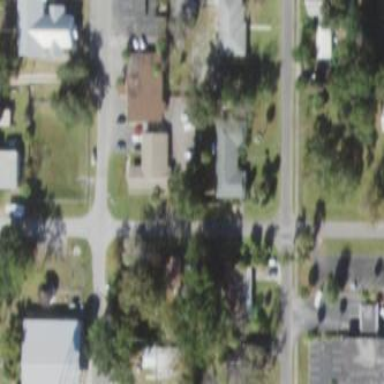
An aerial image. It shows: This residential area consists of single-family homes.